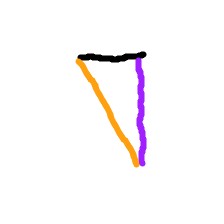
Shape: triangle